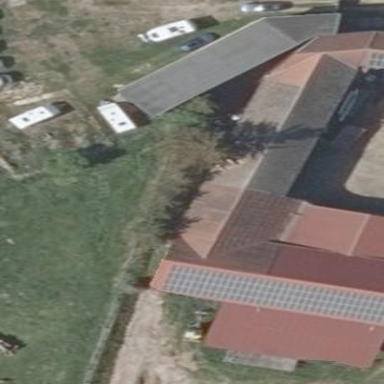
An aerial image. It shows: Farm auxiliary building with gabled roof.